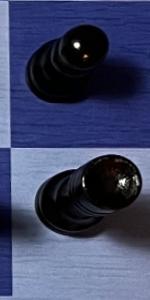
Label: Rook_Black